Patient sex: M
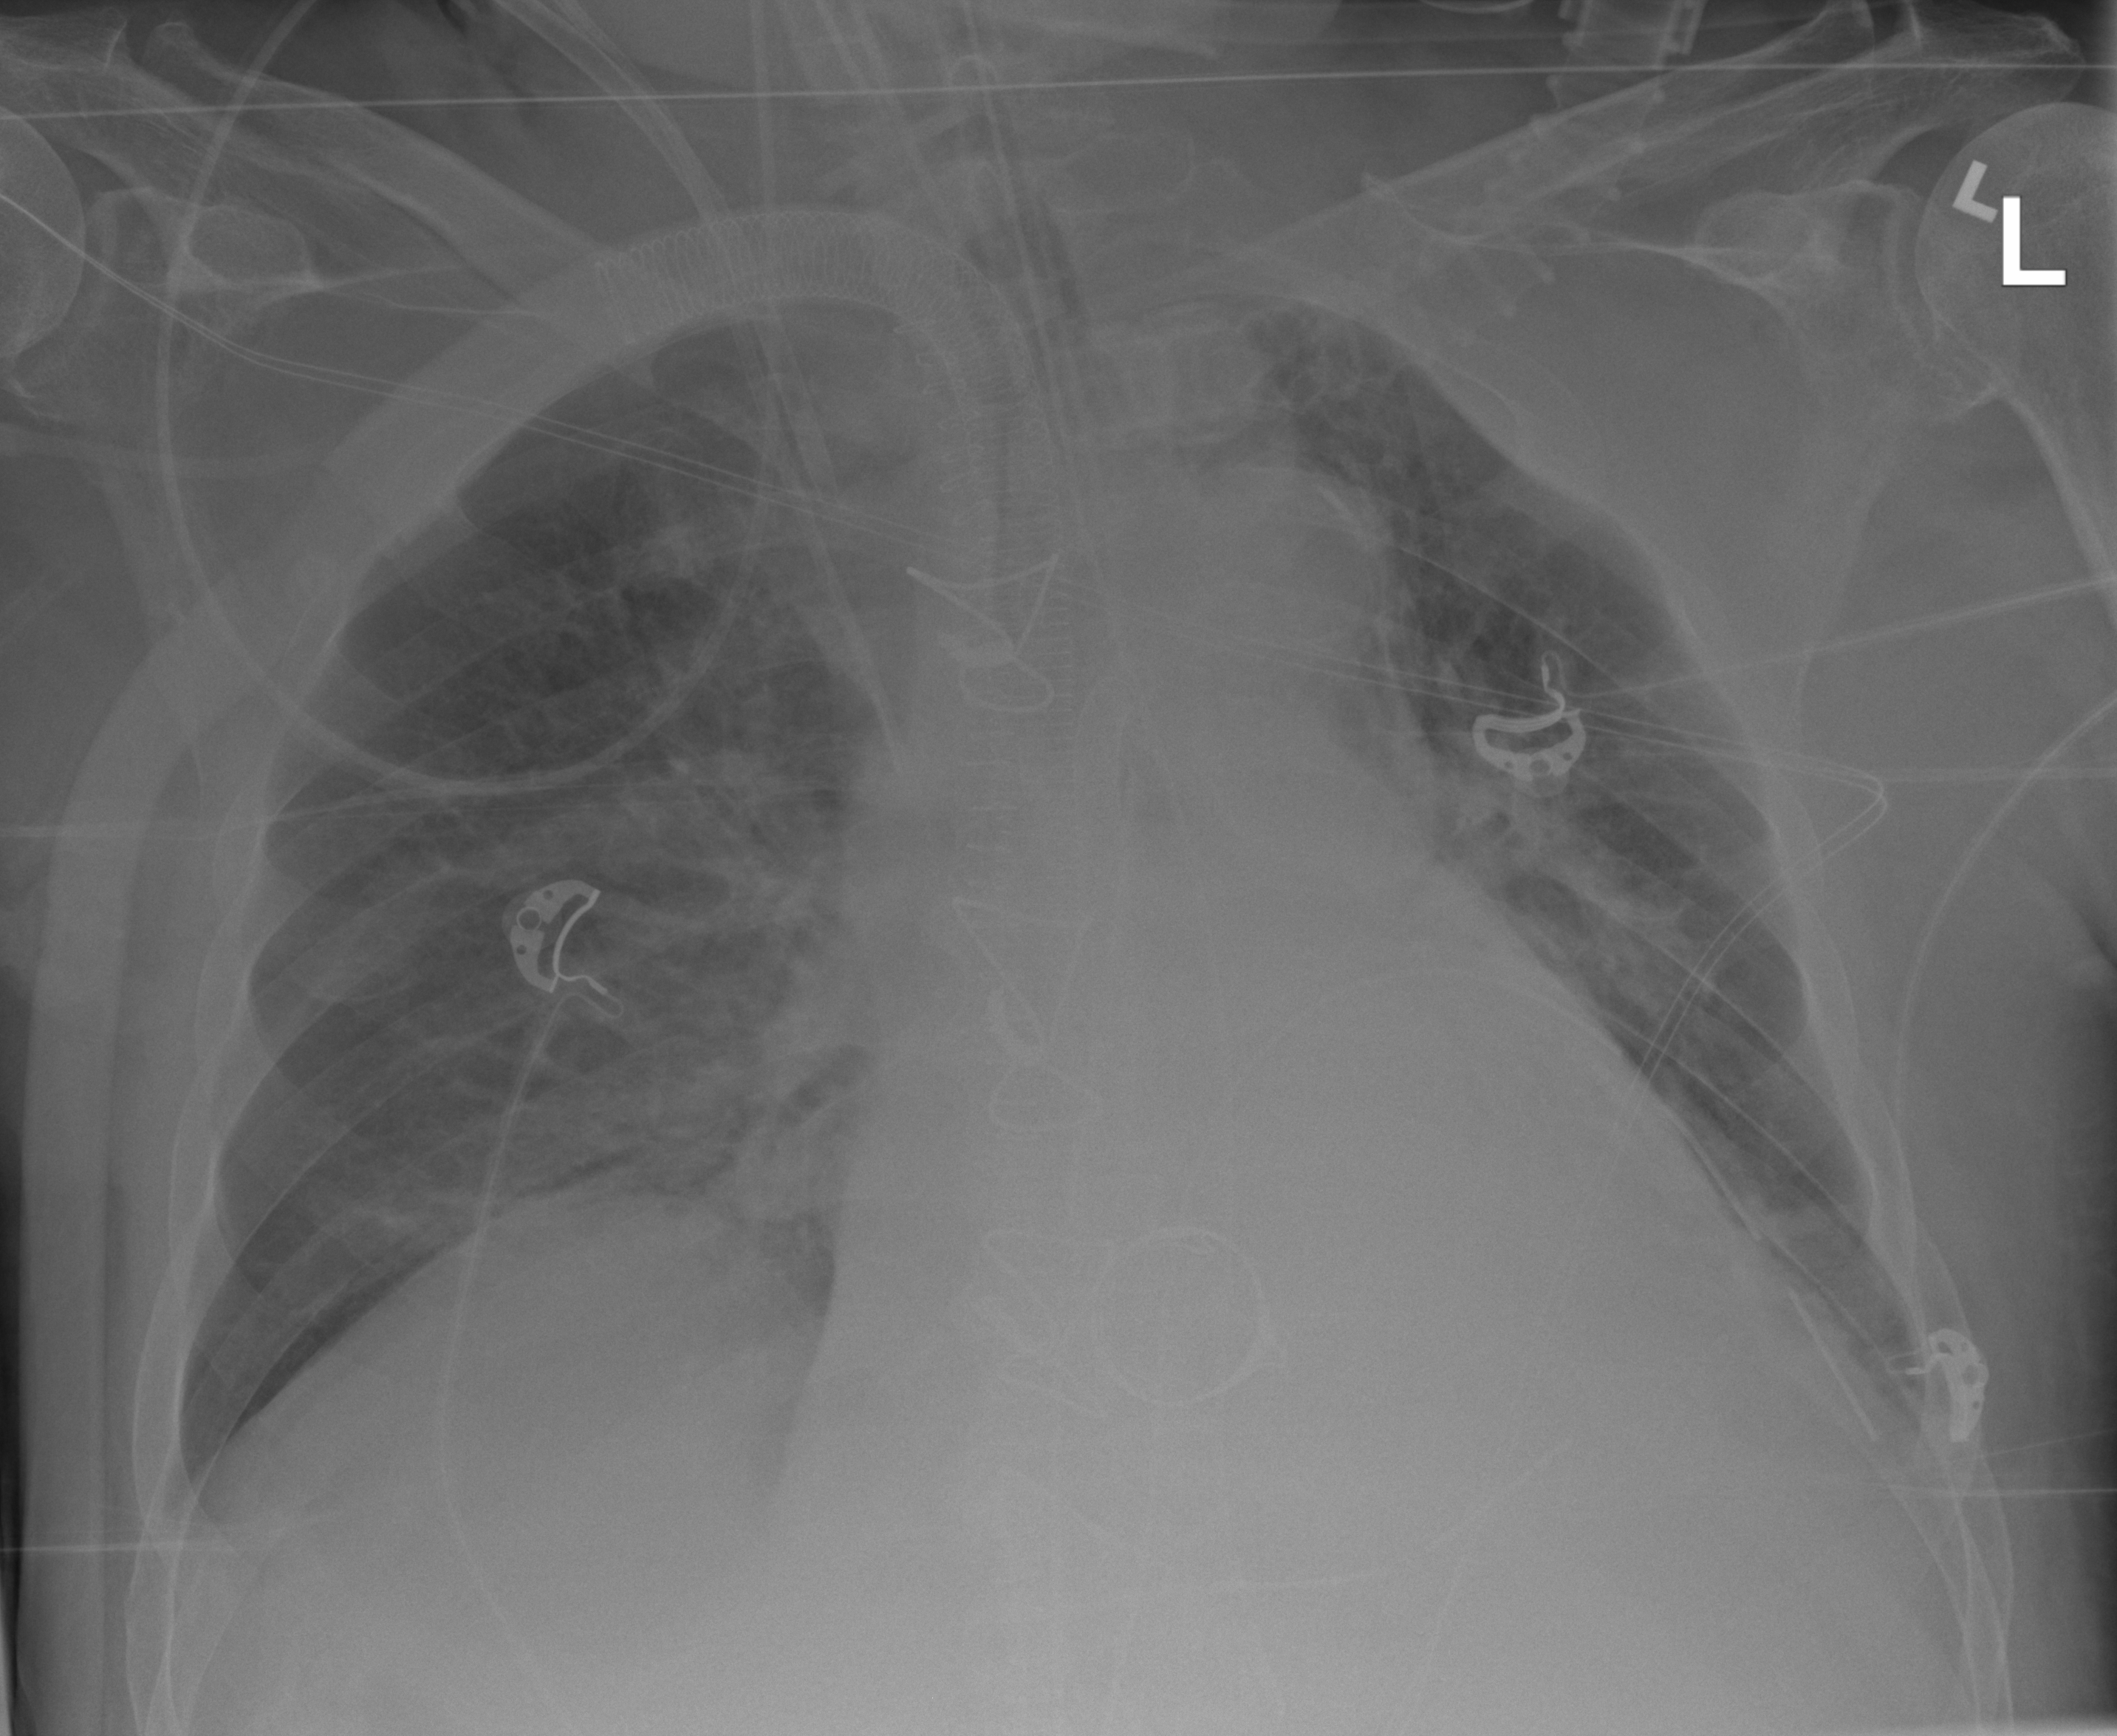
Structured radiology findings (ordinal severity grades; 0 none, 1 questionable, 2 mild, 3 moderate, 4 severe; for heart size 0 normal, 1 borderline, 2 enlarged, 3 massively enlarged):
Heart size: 2
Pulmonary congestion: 2
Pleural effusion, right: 2
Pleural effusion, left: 2
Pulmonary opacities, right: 2
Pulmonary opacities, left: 2
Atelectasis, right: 2
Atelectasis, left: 2